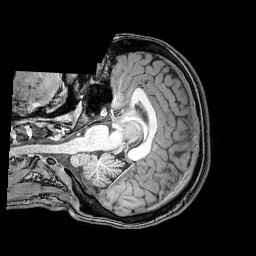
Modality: T1w
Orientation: axial
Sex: female
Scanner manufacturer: philips
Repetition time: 0.008125 s
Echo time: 0.00372 s